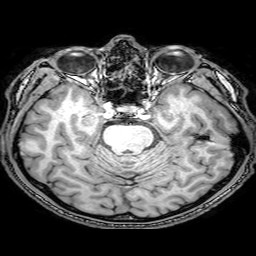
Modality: T1w
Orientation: coronal
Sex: male
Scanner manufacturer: philips
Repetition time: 0.008174 s
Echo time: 0.00376 s